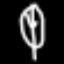
Label: leaf